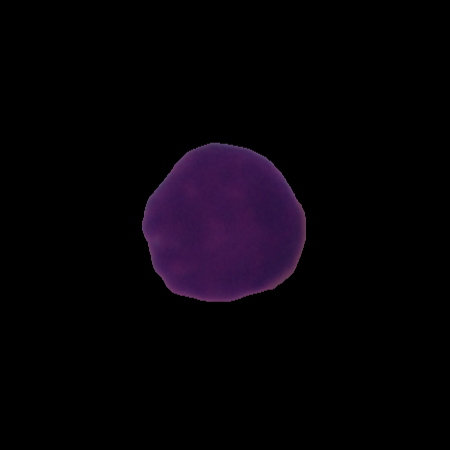
Label: healthy